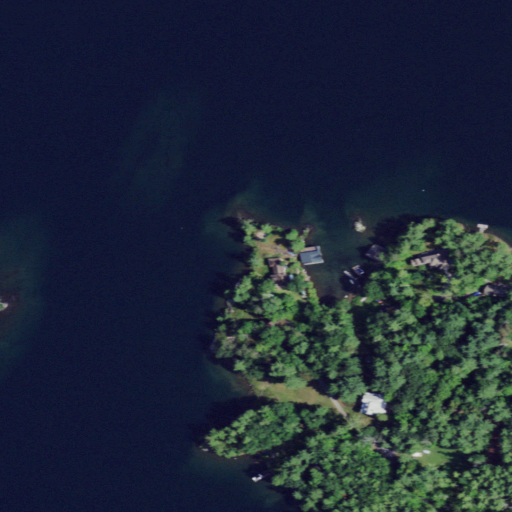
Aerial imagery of cape in New York named Meadow Point containing open water, evergreen forest, open development, and herbaceous wetlands